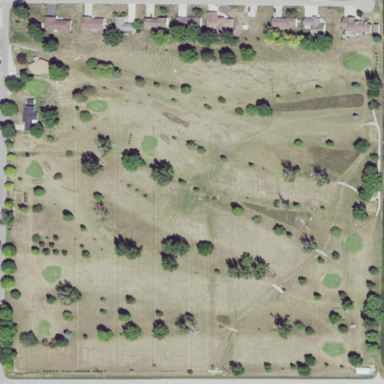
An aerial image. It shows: Golf course.